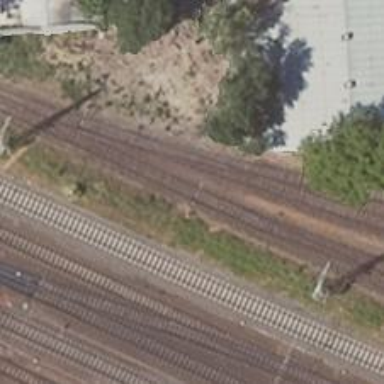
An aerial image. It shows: Railway switch.